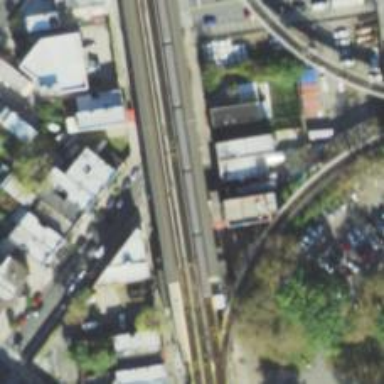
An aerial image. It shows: Railway bridge with electrified lines.